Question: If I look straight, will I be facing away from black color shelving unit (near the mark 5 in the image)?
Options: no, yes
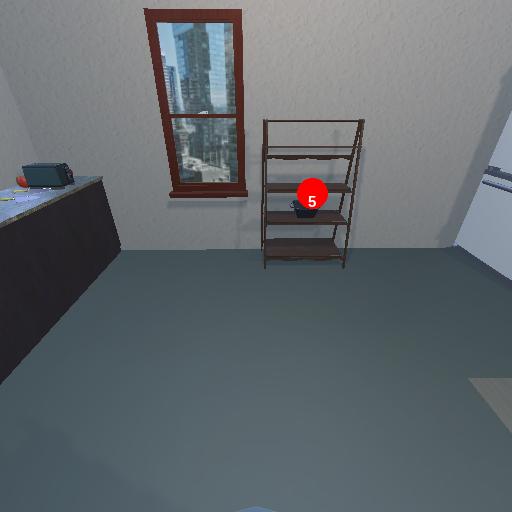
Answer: no